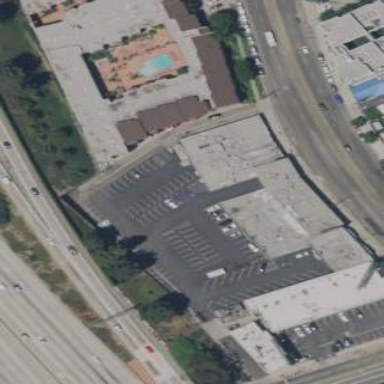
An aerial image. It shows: Retail building.